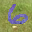
Label: 6